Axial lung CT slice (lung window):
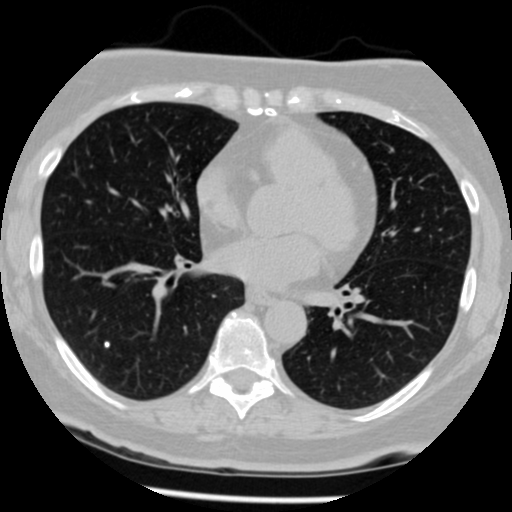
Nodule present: yes
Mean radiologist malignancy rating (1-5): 1